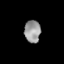
Tissue: lung
Cell type: Others
Senescence score: 0.1752
Nuclear area (px): 351
Mean DAPI intensity: 153.521